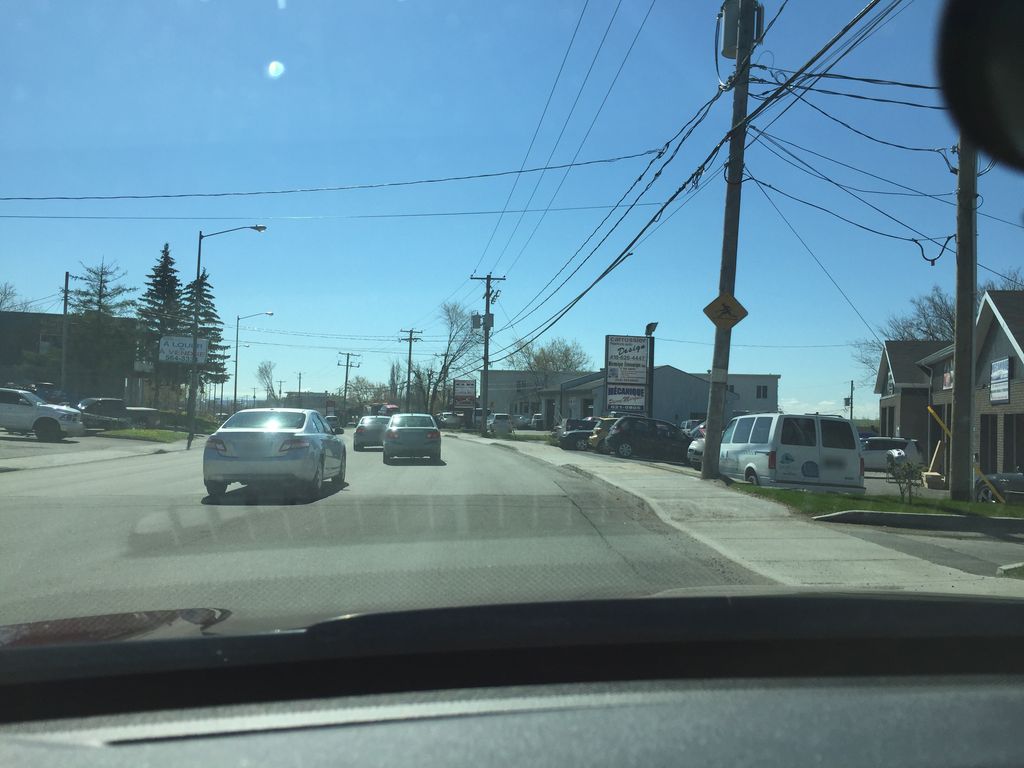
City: quebec_city